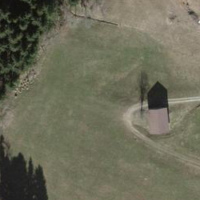
EUNIS habitat code: 24
Species observed at this site:
Campanula glomerata